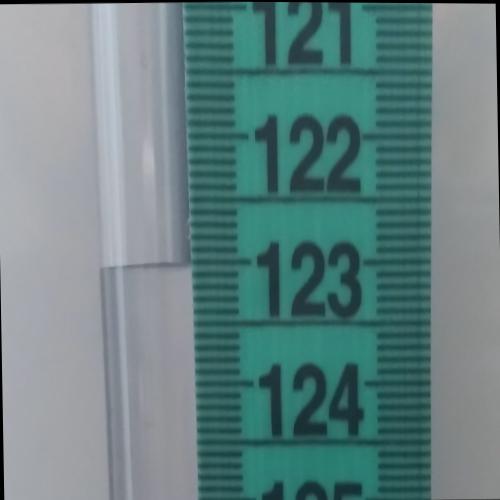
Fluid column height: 123.0 cm